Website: crate-barrel
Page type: stored-credit-cards
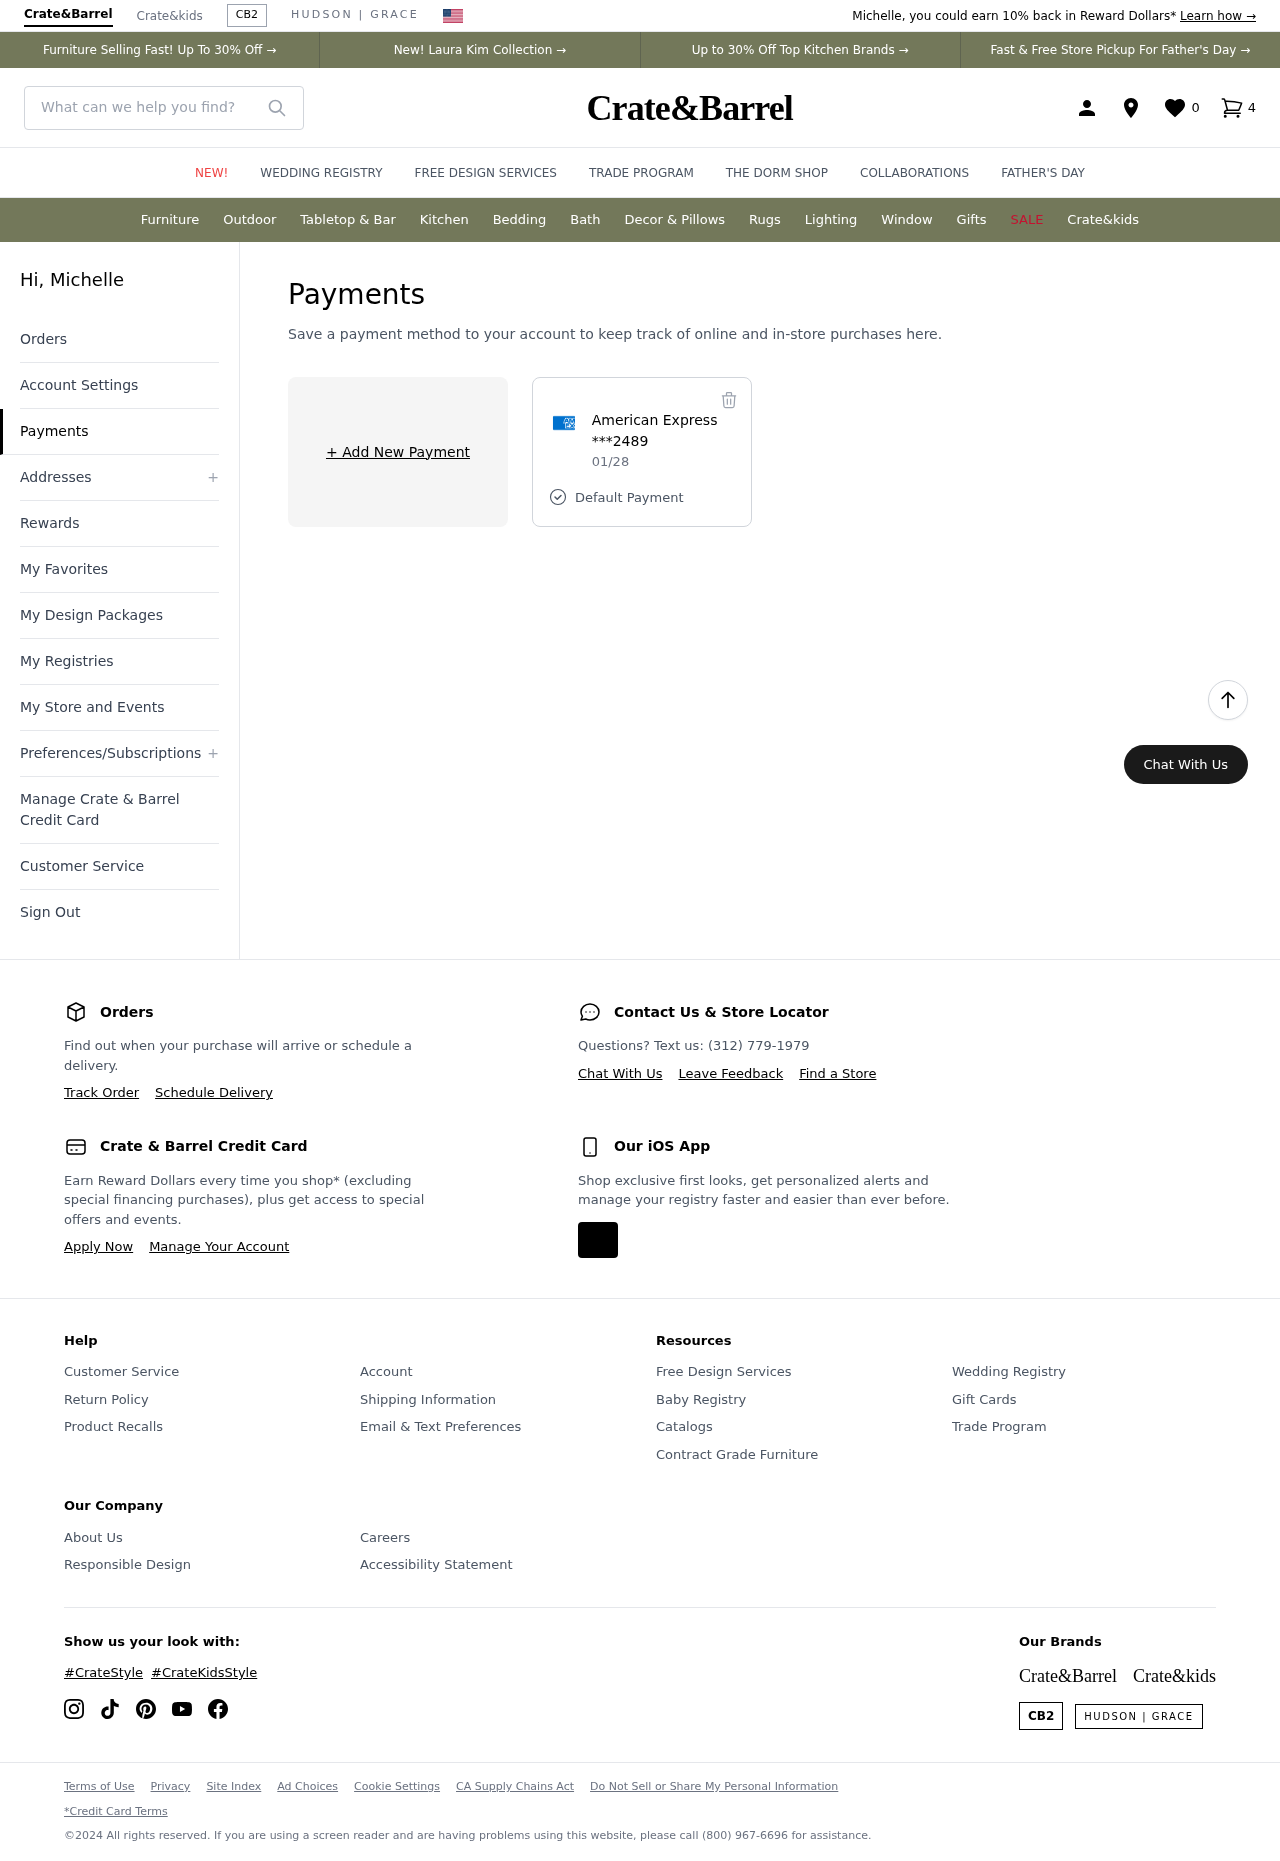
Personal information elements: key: PII_CARD_EXPIRY
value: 01/28
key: PII_CARD_LAST4
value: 2489
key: PII_CARD_TYPE
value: American Express
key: PII_FIRSTNAME
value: Michelle
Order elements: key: ORDER_NUM_ITEMS
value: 4
Search elements: key: HEADER_SEARCH
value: What can we help you find?
Other elements: key: FAVORITES_COUNT
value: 0